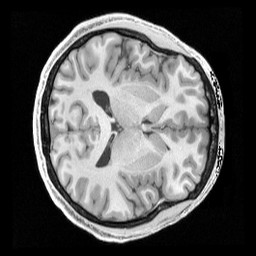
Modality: T1w
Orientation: axial
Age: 23
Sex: male
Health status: healthy
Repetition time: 2.4 s
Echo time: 0.00222 s